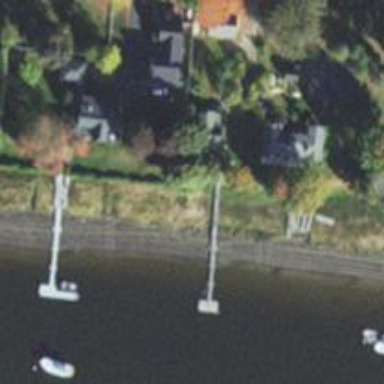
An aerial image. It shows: Pier with mooring facilities.